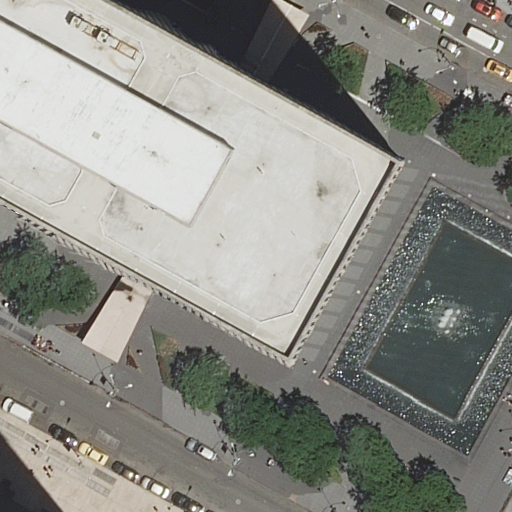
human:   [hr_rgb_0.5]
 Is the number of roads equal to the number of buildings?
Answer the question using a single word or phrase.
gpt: no

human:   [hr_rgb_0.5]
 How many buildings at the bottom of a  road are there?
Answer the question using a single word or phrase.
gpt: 0

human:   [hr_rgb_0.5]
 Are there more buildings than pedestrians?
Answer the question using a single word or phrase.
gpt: no

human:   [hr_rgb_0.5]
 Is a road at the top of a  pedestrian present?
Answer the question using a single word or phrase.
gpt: yes

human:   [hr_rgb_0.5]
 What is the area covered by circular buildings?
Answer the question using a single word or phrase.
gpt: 0m2

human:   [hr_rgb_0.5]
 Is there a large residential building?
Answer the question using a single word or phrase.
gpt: no

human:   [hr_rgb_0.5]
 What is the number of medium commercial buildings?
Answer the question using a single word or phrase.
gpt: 0

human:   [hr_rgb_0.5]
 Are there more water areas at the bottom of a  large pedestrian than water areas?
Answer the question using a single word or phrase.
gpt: no

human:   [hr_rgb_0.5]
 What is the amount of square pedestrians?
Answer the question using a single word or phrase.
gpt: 0

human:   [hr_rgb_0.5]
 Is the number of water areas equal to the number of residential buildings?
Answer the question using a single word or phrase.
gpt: no

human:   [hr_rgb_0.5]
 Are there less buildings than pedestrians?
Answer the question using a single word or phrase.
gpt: yes

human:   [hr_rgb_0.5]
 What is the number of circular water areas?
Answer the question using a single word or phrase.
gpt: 0

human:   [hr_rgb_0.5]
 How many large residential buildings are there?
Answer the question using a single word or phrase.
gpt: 0

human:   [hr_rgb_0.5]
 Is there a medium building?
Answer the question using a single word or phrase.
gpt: no

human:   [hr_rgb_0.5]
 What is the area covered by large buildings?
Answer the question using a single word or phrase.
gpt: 3415m2

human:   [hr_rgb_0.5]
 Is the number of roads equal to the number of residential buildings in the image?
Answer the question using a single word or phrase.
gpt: no

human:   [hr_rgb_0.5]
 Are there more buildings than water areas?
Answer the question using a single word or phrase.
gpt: no

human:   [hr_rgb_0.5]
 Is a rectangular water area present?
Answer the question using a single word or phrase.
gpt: yes

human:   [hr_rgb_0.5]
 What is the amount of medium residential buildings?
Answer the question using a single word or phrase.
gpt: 0

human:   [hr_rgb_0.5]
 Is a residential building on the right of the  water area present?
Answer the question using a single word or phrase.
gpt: no

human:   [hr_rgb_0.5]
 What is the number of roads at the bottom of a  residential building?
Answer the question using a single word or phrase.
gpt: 0

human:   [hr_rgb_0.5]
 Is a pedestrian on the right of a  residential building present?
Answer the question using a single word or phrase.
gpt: no

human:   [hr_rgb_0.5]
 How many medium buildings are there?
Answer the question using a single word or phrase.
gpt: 0

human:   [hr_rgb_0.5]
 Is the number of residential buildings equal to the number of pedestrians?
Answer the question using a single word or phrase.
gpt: no

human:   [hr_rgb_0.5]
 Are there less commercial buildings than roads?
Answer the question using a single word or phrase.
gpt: yes

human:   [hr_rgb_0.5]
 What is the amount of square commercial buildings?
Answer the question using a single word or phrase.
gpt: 0

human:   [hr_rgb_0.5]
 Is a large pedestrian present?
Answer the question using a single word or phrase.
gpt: yes

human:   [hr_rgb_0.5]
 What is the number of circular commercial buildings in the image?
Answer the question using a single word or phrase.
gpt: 0

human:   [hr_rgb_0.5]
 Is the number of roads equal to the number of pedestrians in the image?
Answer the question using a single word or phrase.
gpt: no

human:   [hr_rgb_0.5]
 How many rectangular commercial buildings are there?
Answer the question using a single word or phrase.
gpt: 1

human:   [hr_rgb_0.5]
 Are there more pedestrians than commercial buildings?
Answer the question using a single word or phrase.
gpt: yes

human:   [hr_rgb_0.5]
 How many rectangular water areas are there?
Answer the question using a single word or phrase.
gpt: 1

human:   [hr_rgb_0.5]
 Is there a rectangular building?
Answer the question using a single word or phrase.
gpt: yes

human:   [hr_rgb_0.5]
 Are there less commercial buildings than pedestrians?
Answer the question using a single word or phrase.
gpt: yes

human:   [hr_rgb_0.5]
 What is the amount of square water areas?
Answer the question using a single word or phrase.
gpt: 0

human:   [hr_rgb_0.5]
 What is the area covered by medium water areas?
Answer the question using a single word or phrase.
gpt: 0m2